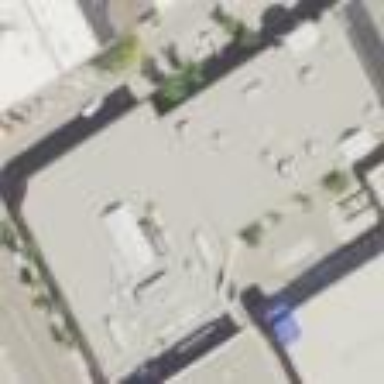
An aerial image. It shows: Building.